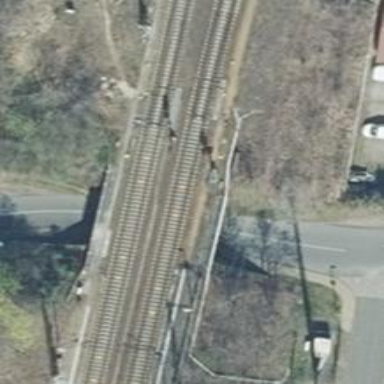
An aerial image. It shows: Railway signal with block marker train protection type.